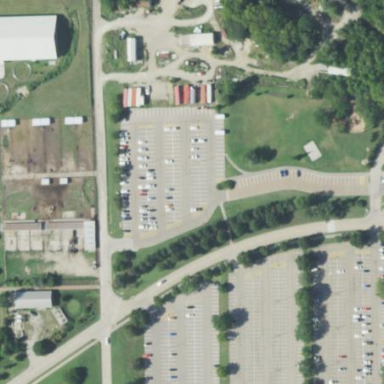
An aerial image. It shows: Parking area with surface.